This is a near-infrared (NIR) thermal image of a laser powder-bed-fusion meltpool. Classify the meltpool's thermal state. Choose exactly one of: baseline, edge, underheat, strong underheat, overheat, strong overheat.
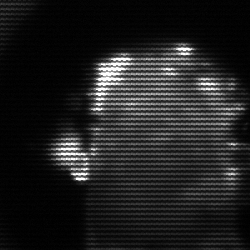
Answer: baseline